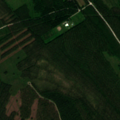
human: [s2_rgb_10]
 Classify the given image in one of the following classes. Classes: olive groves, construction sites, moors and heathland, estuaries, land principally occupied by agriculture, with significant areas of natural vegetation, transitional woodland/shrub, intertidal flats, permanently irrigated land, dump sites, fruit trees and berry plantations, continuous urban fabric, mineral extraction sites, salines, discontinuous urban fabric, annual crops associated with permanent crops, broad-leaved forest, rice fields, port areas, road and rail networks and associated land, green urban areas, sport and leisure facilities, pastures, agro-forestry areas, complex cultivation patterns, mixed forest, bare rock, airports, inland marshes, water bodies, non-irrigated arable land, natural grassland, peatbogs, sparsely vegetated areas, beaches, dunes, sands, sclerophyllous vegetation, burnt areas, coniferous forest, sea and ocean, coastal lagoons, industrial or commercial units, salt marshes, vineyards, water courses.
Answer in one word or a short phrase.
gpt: coniferous forest, mixed forest, transitional woodland/shrub